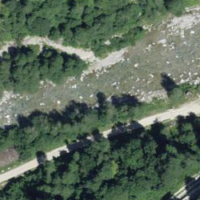
EUNIS habitat code: 43
Species observed at this site:
Sympetrum fonscolombii